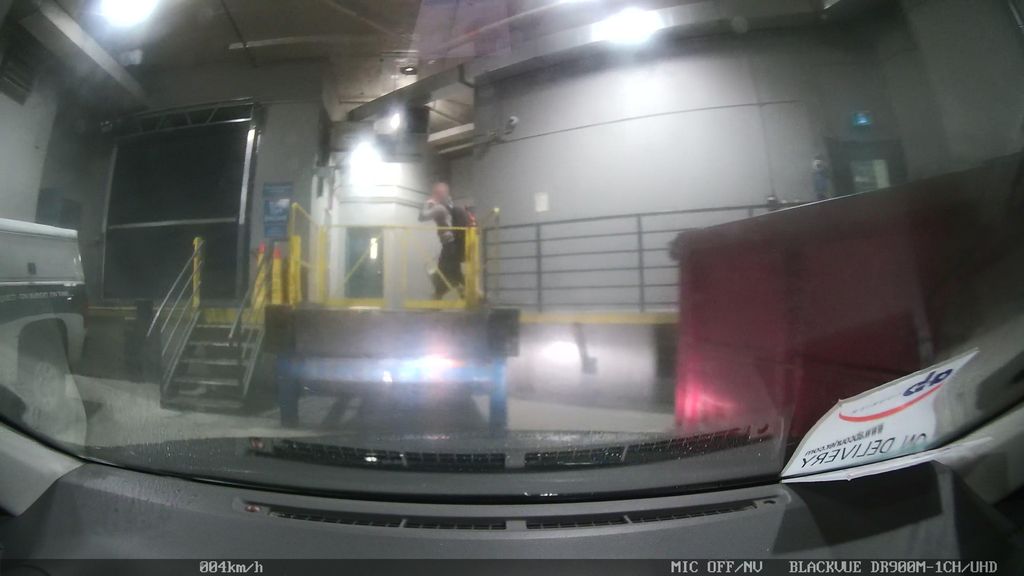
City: toronto